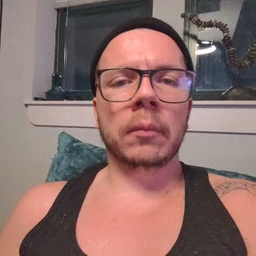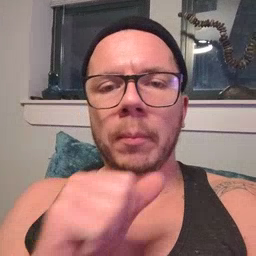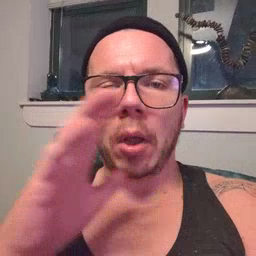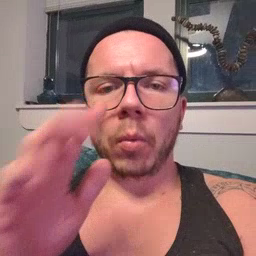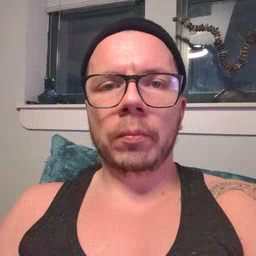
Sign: blow